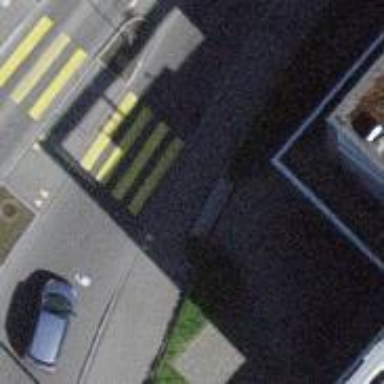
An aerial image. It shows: Uncontrolled zebra crossing on the road.